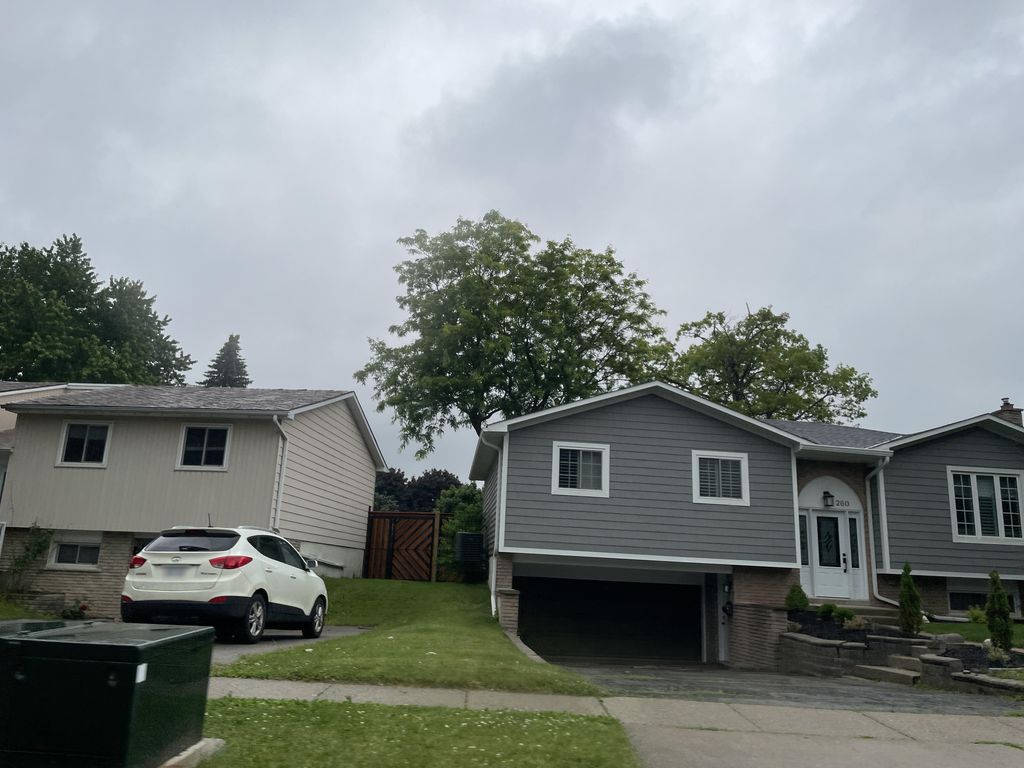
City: kitchener-waterloo